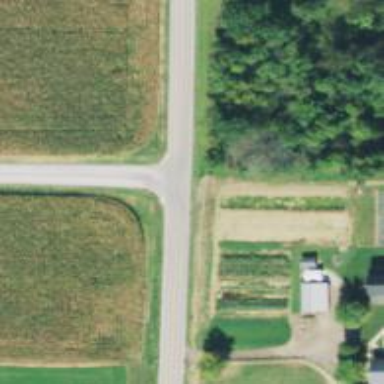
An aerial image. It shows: Secondary road.